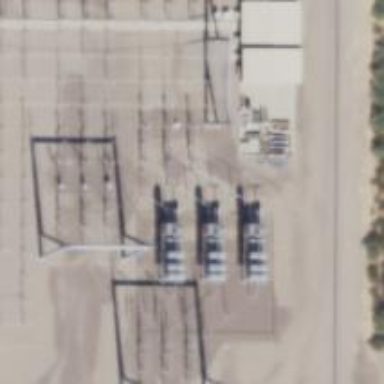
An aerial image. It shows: Switch used for power control.